Aerial crown-view tile of a tropical tree (Barro Colorado Island, Panama), acquired 20250512:
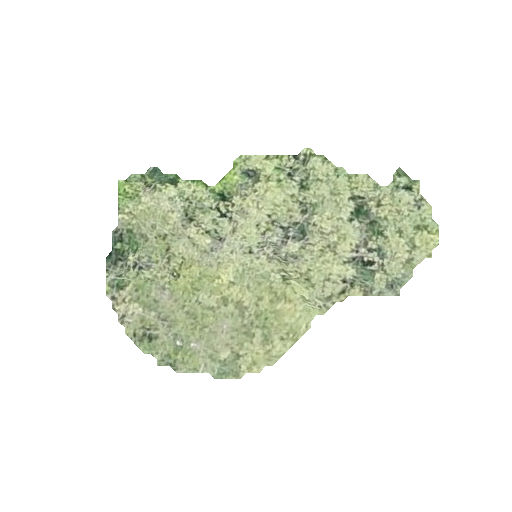
Species: Tabebuia rosea
GBIF accepted scientific name: Tabebuia rosea
Crown area: 75.817 m²